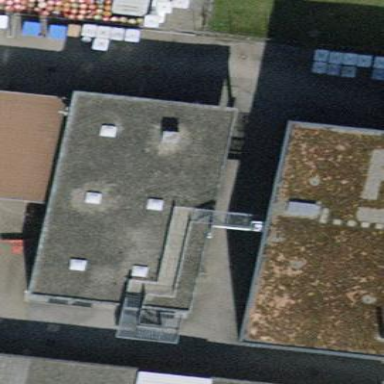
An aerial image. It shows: Industrial building.